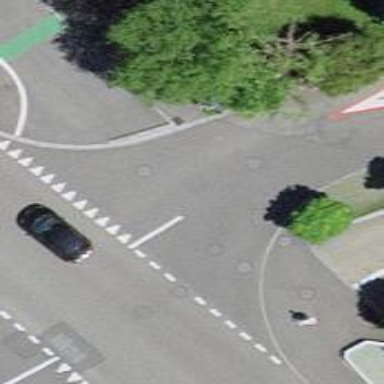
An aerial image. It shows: Residential road with asphalt surface.